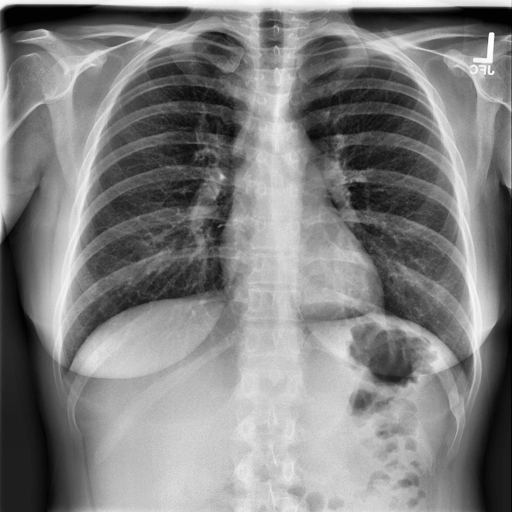
Finding: NORMAL